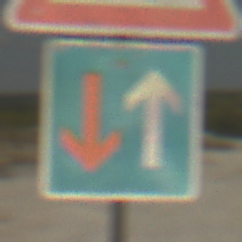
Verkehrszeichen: VorrangVorGegenverkehr
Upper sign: FussgaengerLinks
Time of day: Midday
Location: Outdoor (Beach)
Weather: PartlyCloudy
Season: NotSpecified
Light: Natural